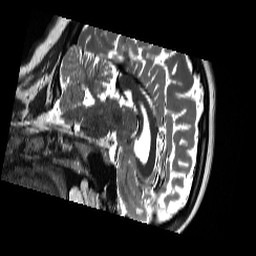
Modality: T2w
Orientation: sagittal
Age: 18
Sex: female
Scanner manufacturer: siemens
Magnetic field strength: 3 T
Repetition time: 13.52 s
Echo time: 0.088 s